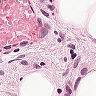
Metastatic tissue present: yes